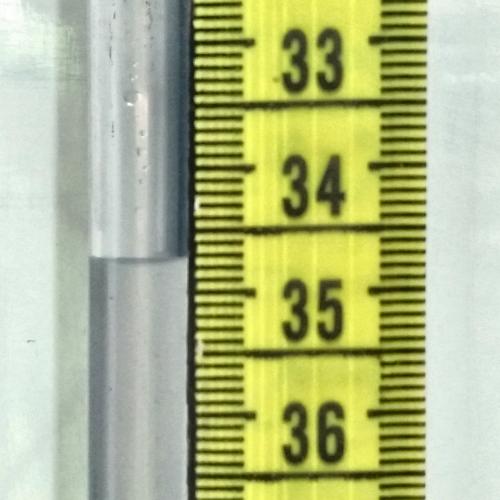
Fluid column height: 34.7 cm